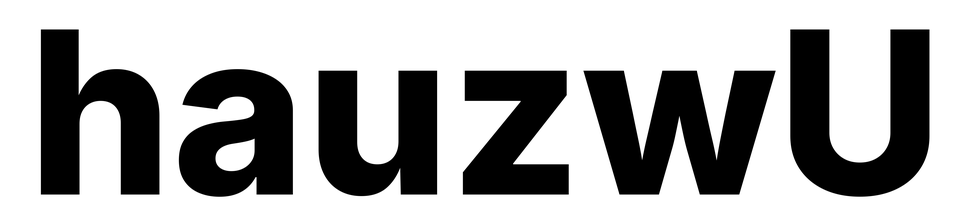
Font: Inter_ExtraBold